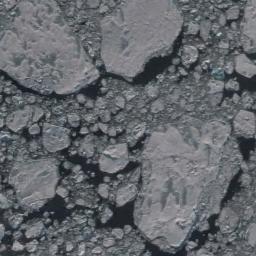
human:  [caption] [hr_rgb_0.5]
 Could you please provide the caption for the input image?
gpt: Several large pieces of sea ice and a lot of small pieces of sea ice gather together .

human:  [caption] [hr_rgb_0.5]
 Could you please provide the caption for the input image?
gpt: There are many ice on the black sea .

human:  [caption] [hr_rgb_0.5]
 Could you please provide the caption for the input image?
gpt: Countless ice cubes of all sizes are closely connected into a large piece floating on the deep blue sea surface, Covering the sea surface .

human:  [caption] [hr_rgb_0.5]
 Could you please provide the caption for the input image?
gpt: Sea ice is surrounded by water .

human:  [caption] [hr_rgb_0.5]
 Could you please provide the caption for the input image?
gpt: There are many sea ice linked into sheets .